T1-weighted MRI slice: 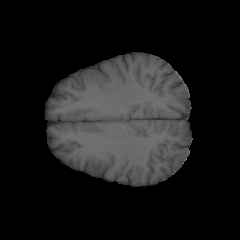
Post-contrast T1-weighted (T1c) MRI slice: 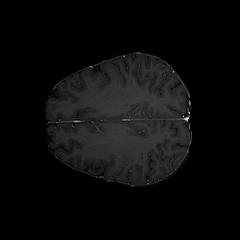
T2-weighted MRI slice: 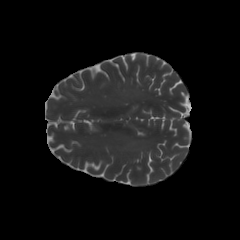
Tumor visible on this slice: no